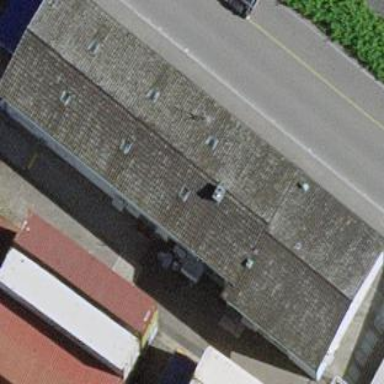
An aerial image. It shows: Office building.